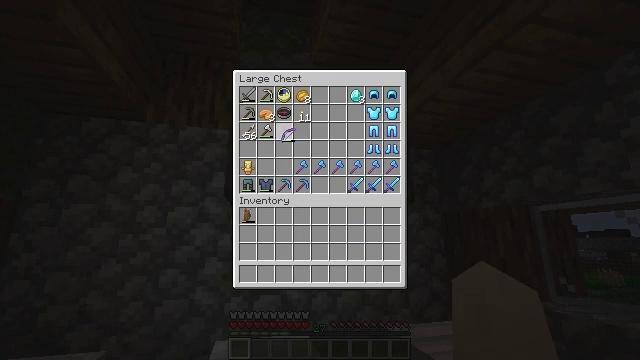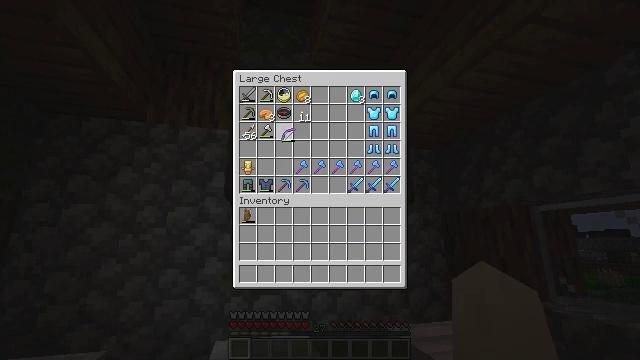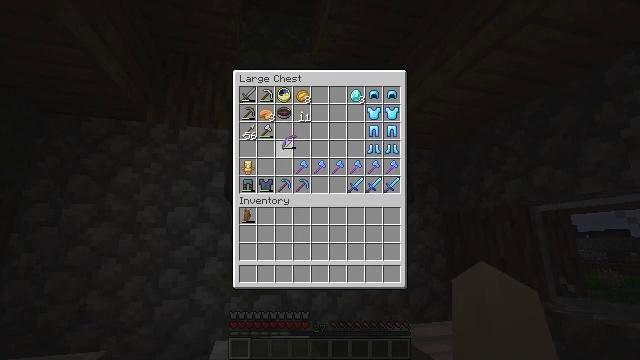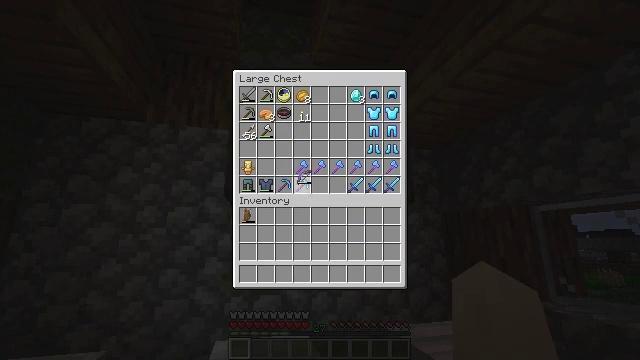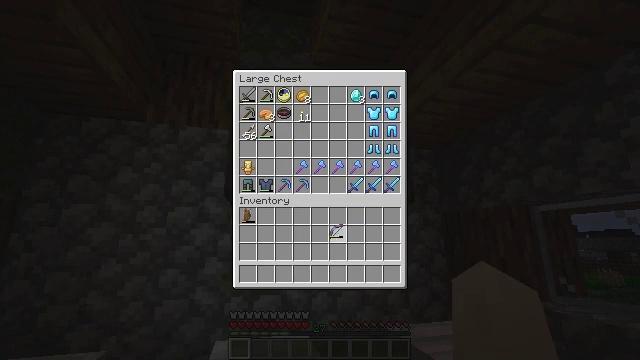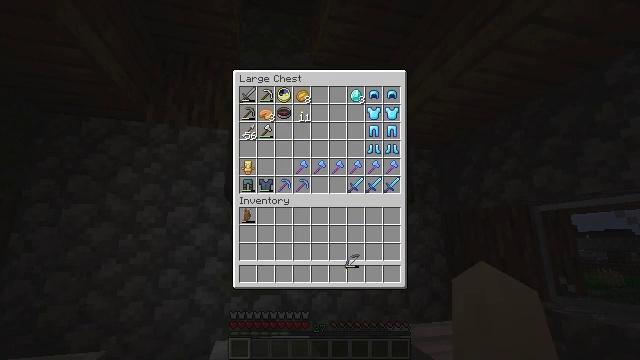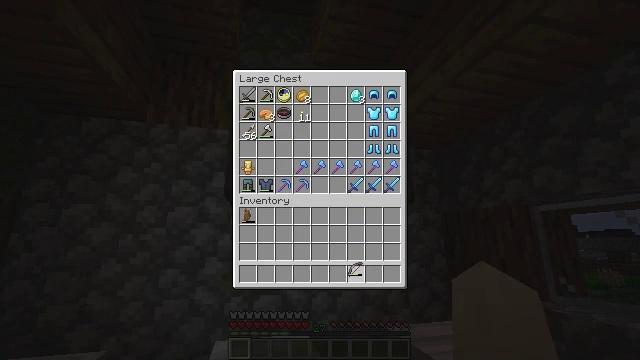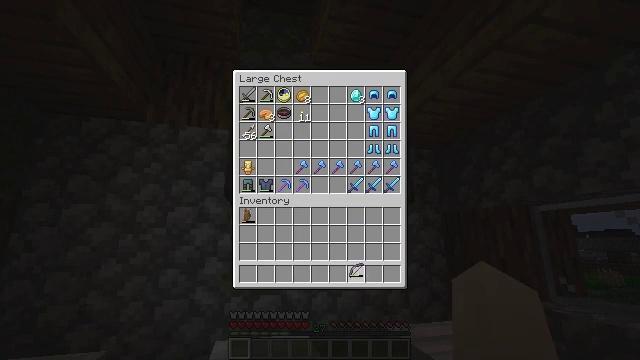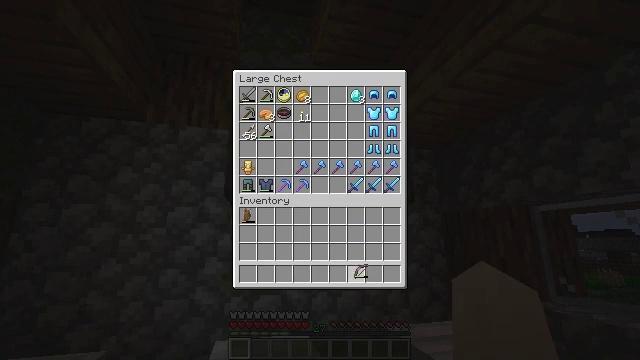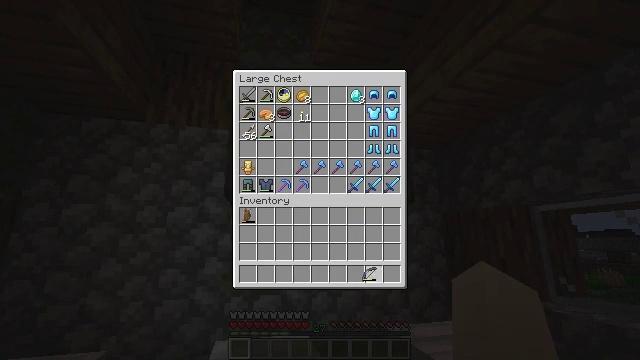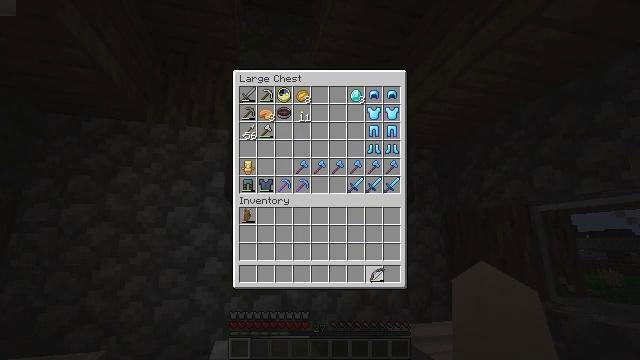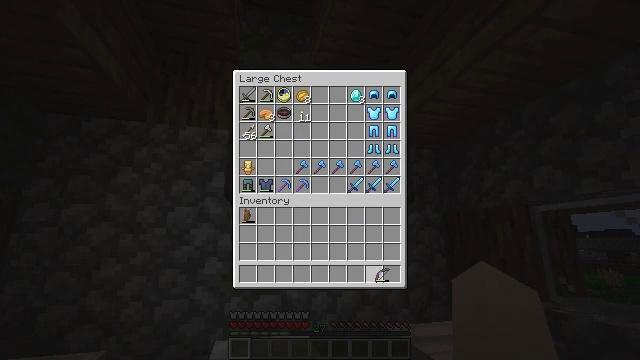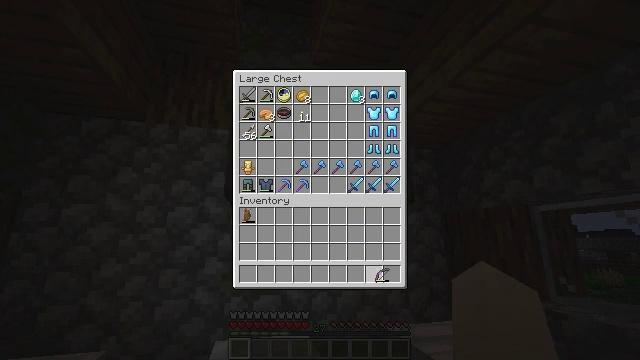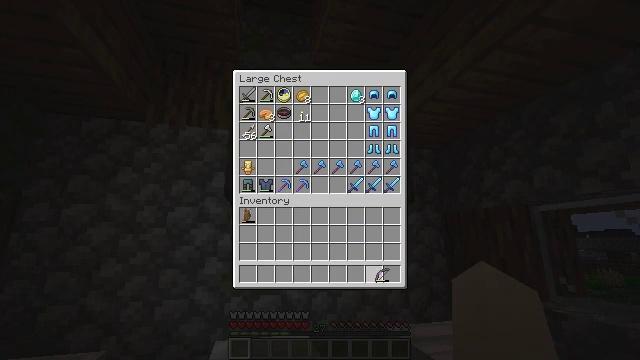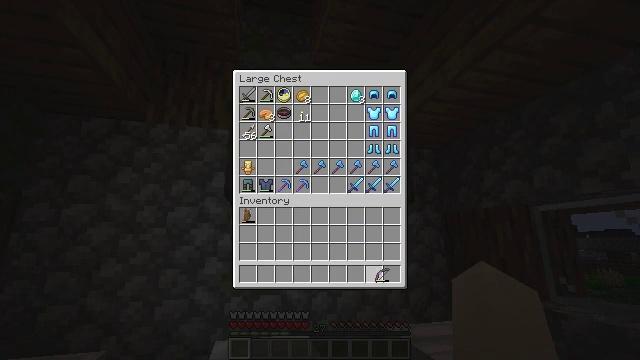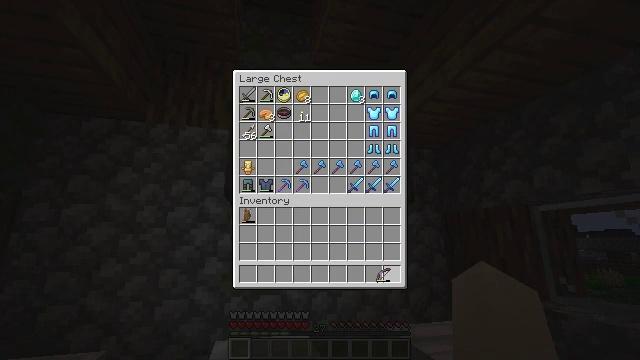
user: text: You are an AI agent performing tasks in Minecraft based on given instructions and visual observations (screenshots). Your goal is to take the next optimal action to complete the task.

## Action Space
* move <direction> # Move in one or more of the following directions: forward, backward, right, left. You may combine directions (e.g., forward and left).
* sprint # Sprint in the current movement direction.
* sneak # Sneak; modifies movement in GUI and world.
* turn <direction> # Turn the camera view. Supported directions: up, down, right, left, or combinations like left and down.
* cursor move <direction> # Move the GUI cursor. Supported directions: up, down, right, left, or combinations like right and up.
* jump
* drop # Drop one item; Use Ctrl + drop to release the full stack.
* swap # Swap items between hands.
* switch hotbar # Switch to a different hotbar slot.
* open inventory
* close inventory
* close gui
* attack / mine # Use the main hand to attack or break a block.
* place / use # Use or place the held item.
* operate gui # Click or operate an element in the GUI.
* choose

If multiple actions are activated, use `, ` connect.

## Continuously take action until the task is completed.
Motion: motion action
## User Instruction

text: Mine the white bed.
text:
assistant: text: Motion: no_op
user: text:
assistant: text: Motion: cursor move down
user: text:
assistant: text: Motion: cursor move right and down
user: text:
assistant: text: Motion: cursor move right and down
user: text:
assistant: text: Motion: cursor move right and down
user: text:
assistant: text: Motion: cursor move down
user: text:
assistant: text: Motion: no_op
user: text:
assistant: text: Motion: no_op
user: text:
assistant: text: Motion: cursor move right
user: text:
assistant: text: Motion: cursor move right
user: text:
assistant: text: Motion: no_op
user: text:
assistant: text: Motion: no_op
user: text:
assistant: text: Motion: no_op
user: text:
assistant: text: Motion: no_op
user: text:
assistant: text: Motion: no_op
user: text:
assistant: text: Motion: no_op
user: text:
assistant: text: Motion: no_op
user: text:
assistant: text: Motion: no_op
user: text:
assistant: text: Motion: no_op
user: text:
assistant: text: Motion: operate gui
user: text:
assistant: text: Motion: operate gui
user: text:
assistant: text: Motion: no_op
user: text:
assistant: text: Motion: no_op
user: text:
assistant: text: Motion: no_op
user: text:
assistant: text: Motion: no_op
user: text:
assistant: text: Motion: cursor move left and up
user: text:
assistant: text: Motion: cursor move left and up
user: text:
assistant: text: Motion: cursor move left and up
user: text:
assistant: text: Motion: no_op
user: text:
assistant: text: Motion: no_op